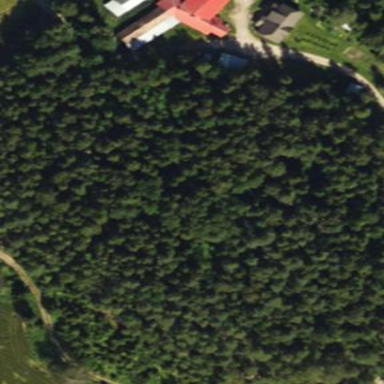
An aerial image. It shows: Forest area.